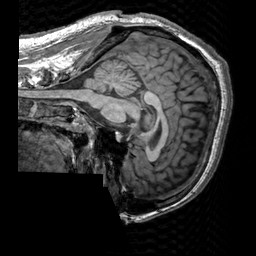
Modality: T1w
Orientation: sagittal
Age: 45
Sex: male
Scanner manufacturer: siemens
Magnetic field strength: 3 T
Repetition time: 2.3 s
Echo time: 0.00303 s